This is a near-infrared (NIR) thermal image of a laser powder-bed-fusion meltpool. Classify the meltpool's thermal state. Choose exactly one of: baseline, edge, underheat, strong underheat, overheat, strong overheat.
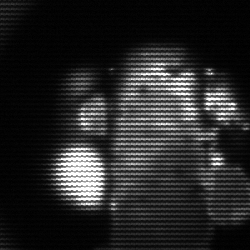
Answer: strong underheat